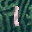
Label: 1